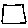
Label: square